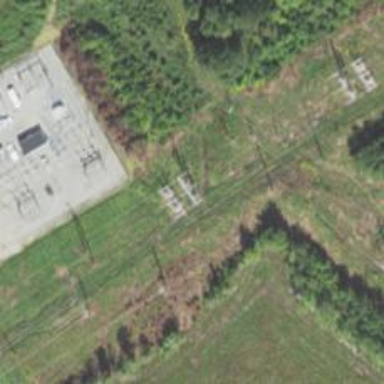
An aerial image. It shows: H-frame designed tower for power lines.